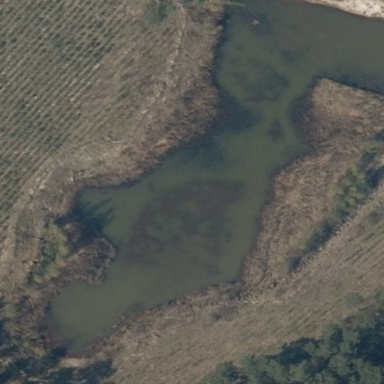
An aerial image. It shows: Peaceful pond surrounded by nature.